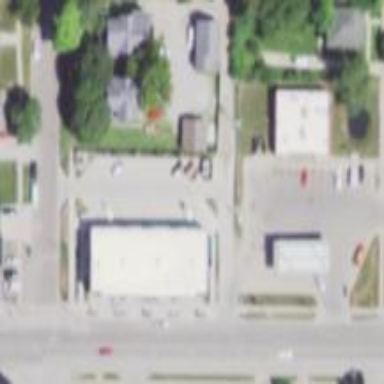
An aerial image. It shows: Retail area.